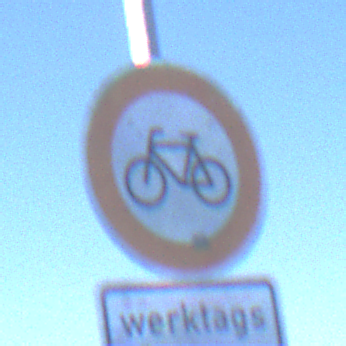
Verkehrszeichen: VerbotRadverkehr
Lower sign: ZeitangabenMitBeschraenkungAufWochentage7
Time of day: MorningAfternoon
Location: Outdoor (Nature)
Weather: PartlyCloudy
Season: NotSpecified
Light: Natural